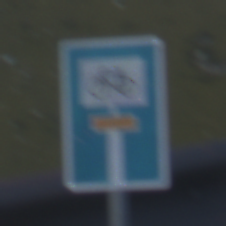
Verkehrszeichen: SackgasseRadverkehrDurchlaessig
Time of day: SunriseSunset
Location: Outdoor (RoadRail)
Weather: Clear
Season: NotSpecified
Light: Natural